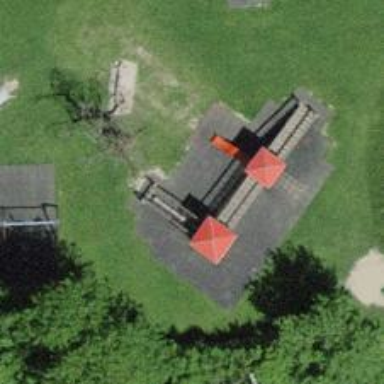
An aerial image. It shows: Playground area for leisure land.